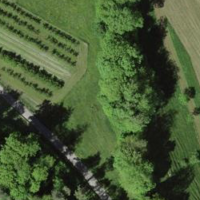
EUNIS habitat code: 25
Species observed at this site:
Corylus avellana